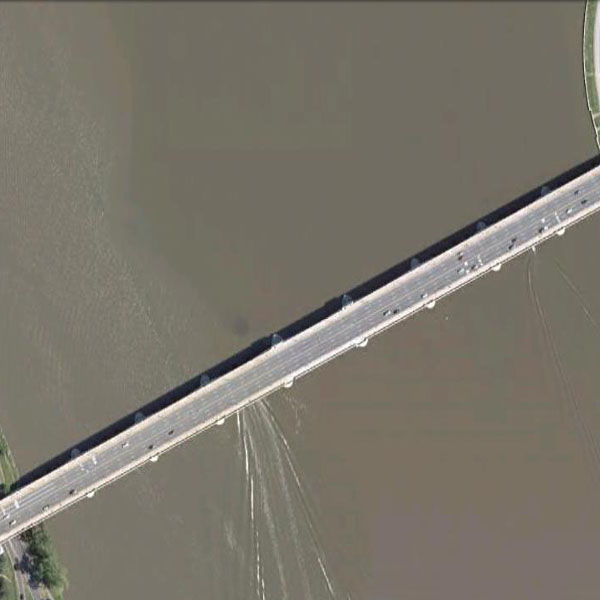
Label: Bridge